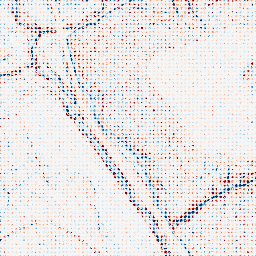
Category: edge_preserving
Decomposition family: bilateral
Decomposition parameters: d: 5
sigma_color: 50
sigma_space: 100
Upsampling method: sinc_hamming
Upsampling parameters: scale: 8
kernel_size: 4
Upsampling scale: 8